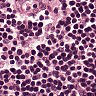
Metastatic tissue present: no